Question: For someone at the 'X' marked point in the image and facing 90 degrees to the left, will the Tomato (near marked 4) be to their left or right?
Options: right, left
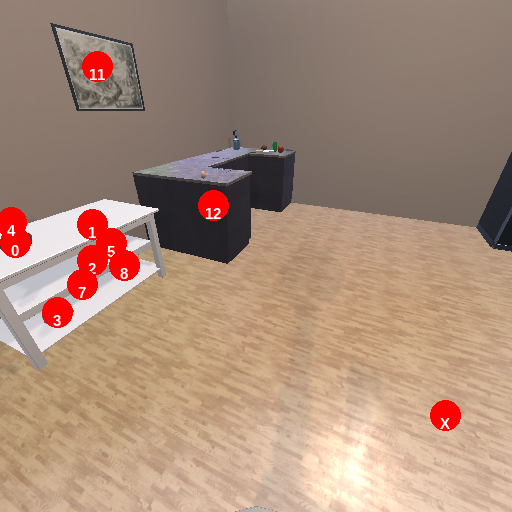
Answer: right